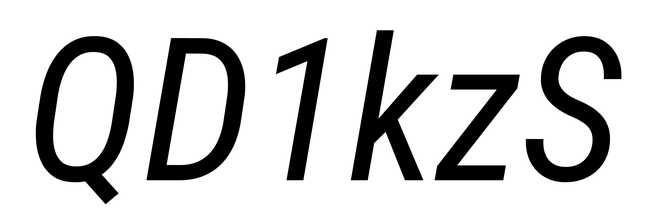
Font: Roboto-Italic_Condensed_Italic